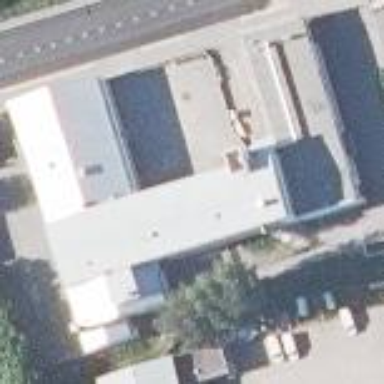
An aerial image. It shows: School building.